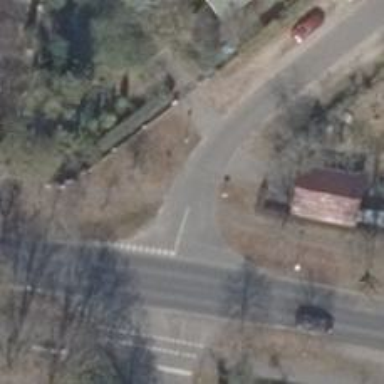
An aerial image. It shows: Road with "give way" sign.